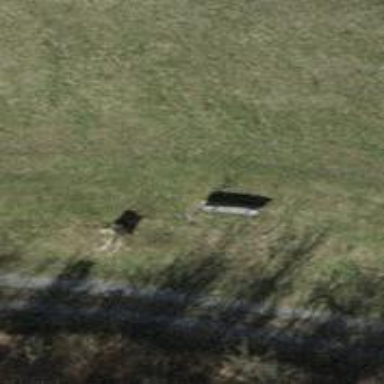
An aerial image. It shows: Brown bench in the vicinity.